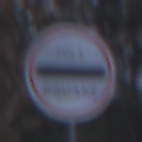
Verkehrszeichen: Zollstelle
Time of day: MorningAfternoon
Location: Outdoor (Nature)
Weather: Overcast
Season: Winter
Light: Natural